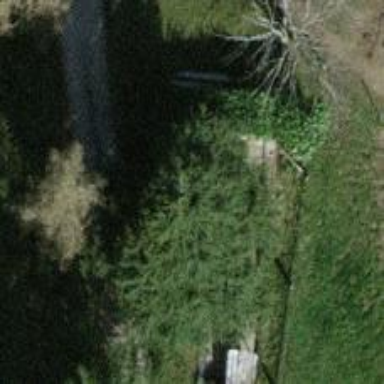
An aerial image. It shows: Needle-leaved tree in nature.